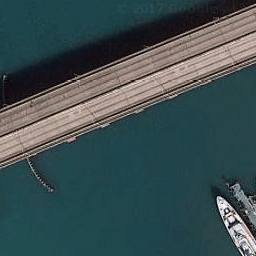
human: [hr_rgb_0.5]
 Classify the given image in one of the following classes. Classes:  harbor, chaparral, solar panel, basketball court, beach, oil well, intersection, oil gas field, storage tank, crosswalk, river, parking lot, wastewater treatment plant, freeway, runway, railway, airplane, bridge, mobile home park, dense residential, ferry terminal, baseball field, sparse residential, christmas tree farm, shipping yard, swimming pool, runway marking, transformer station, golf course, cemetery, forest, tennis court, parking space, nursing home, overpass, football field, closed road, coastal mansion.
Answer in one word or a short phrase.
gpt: bridge